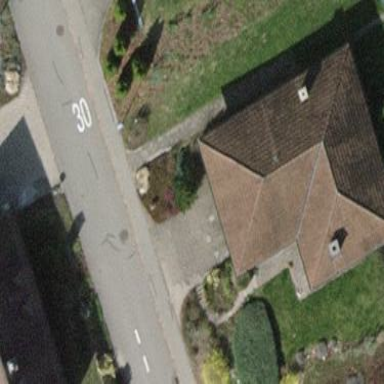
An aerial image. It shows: Detached building.